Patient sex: F
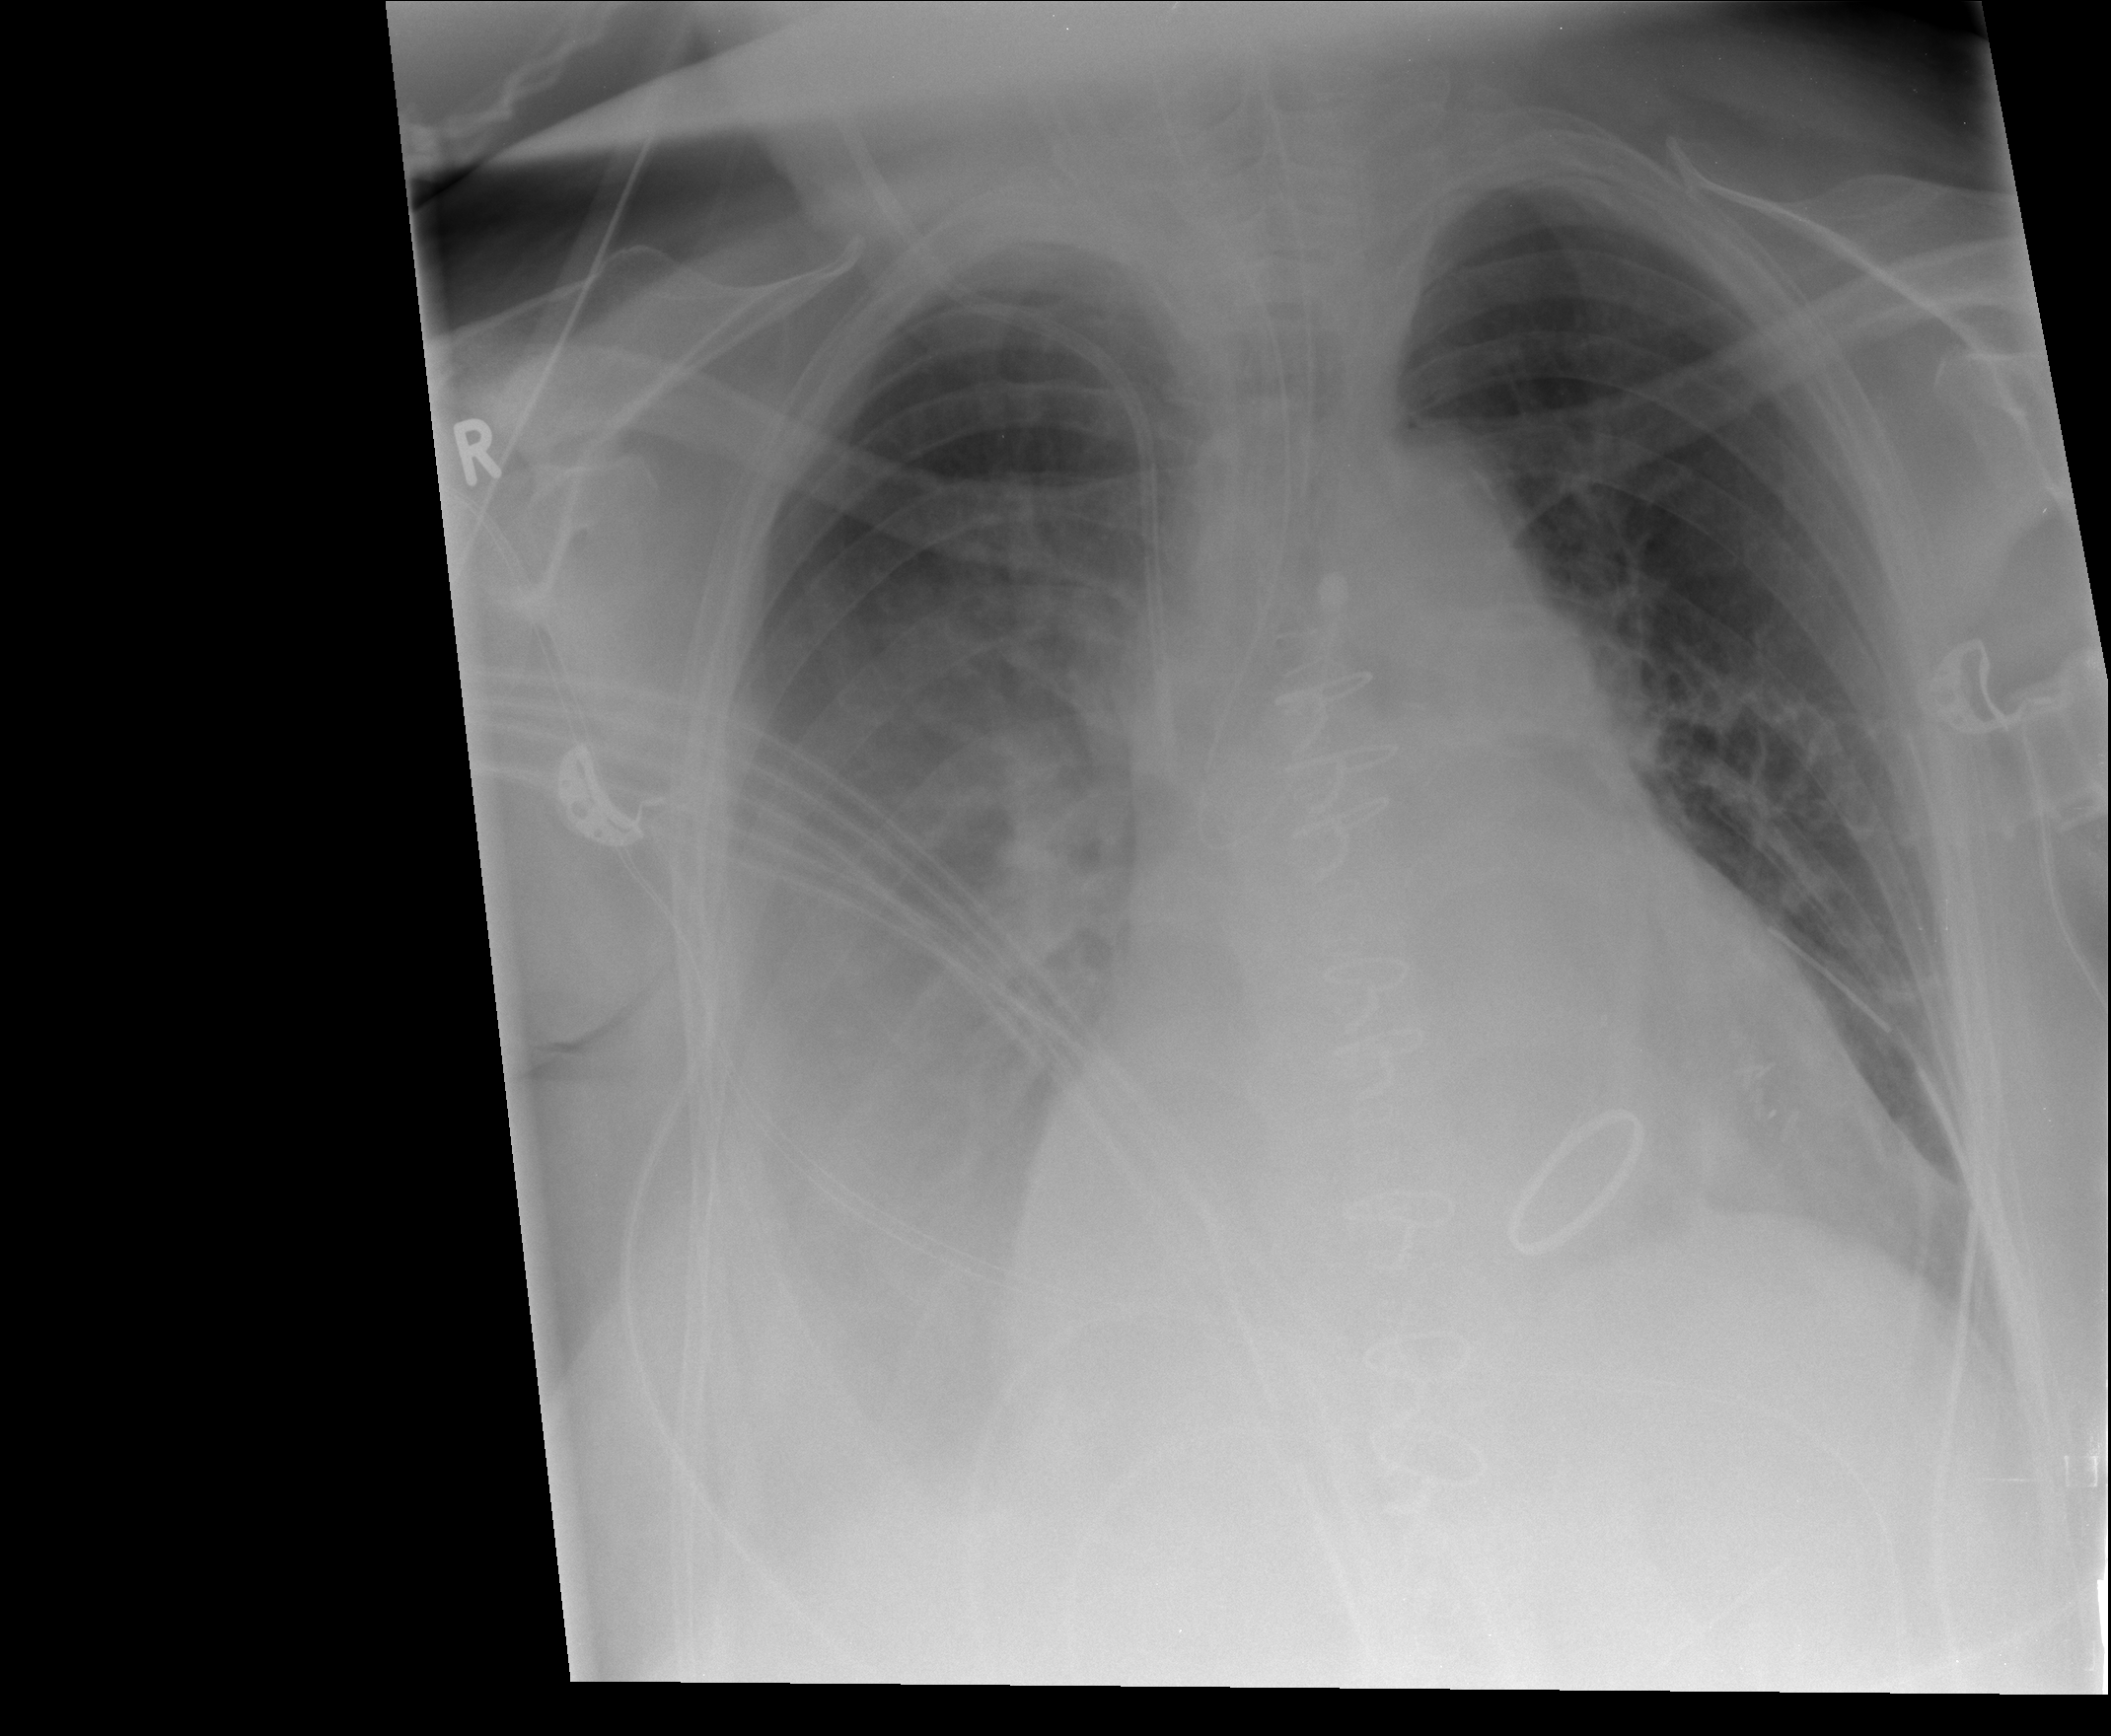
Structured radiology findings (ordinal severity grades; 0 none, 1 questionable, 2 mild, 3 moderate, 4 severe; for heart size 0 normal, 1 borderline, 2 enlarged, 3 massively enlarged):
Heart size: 2
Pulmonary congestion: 2
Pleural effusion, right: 3
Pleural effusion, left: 0
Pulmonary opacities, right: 2
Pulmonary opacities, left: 1
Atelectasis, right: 2
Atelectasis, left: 0